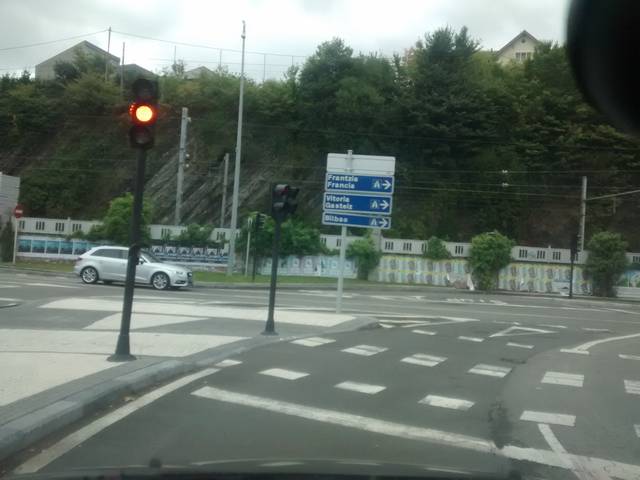
Region: Spain
Coordinates: 43.312, -1.978